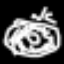
Label: donut